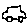
Label: car